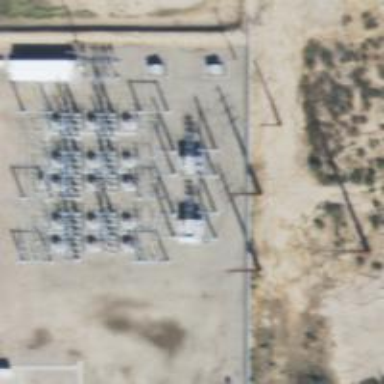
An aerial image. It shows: Switch for power supply.